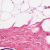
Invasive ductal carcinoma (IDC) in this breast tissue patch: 0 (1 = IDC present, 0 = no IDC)